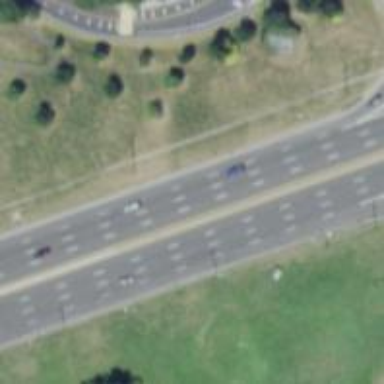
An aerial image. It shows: Expressway with asphalt surface categorized as trunk highway.